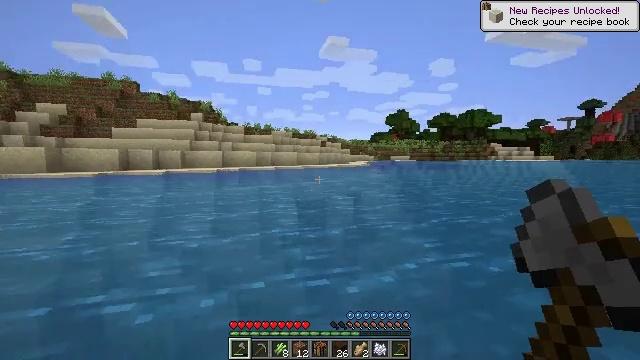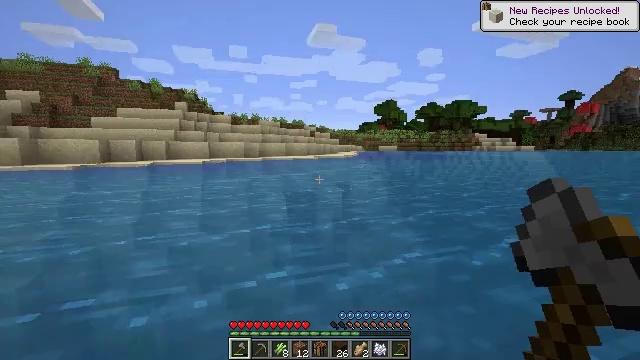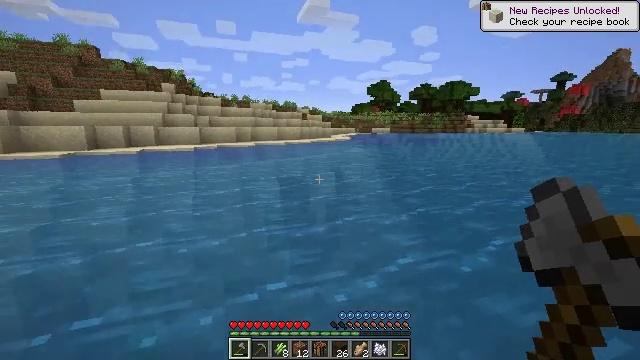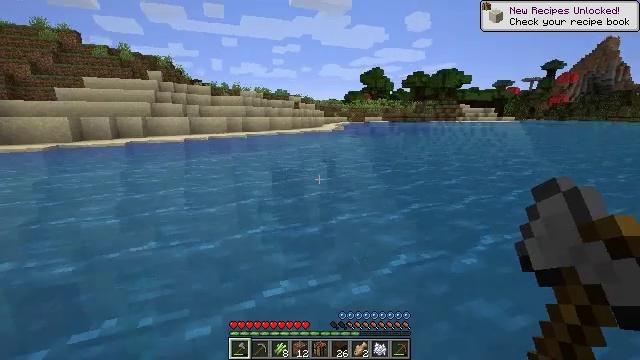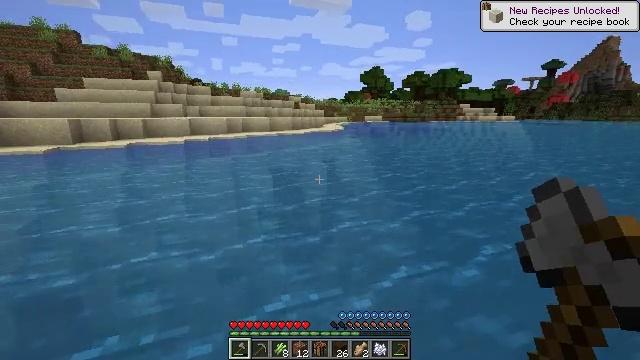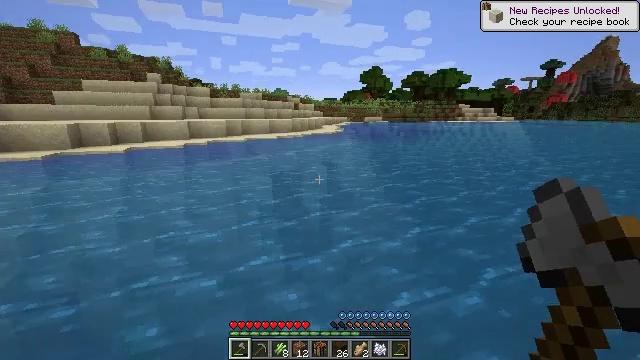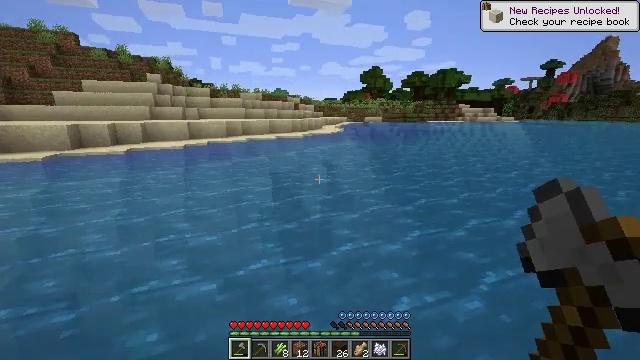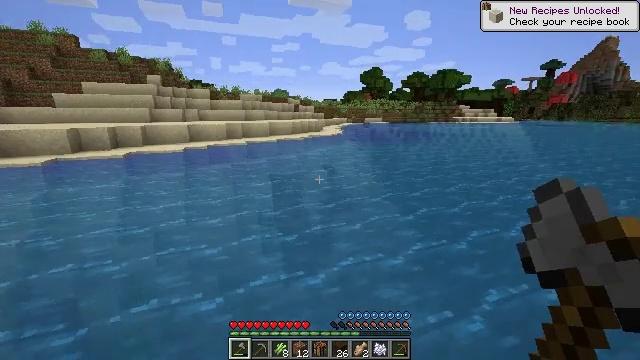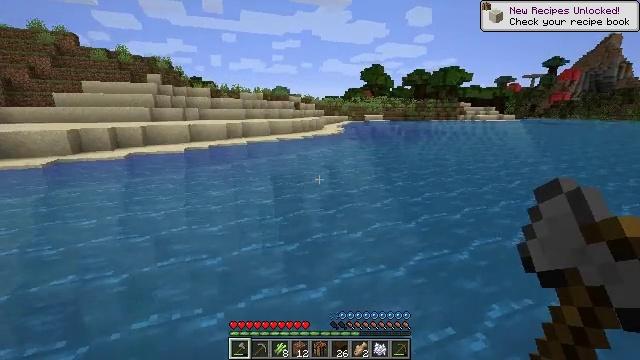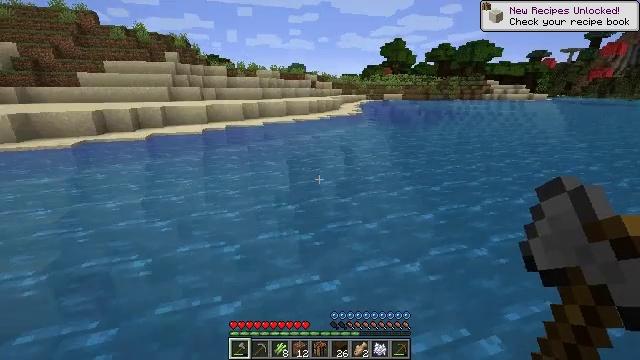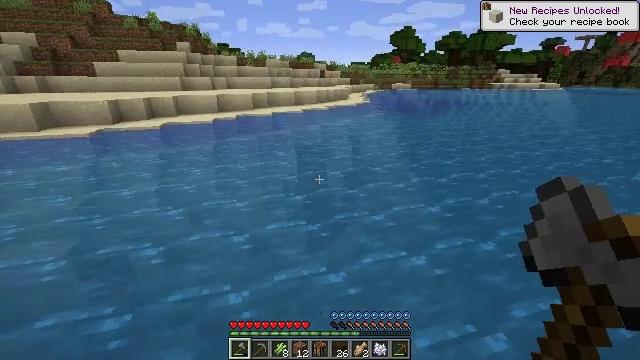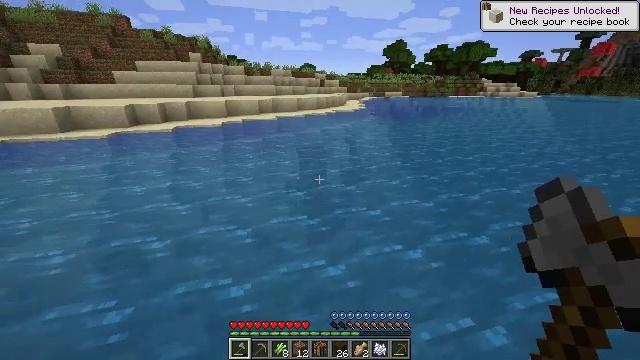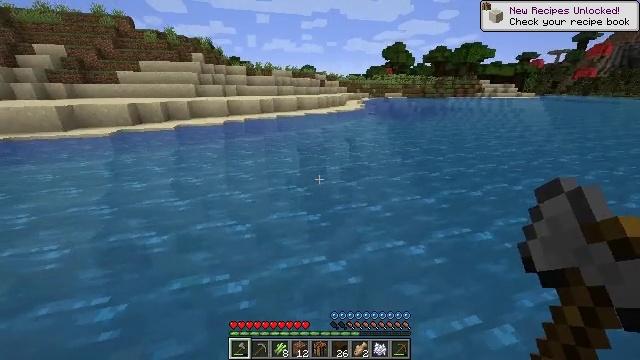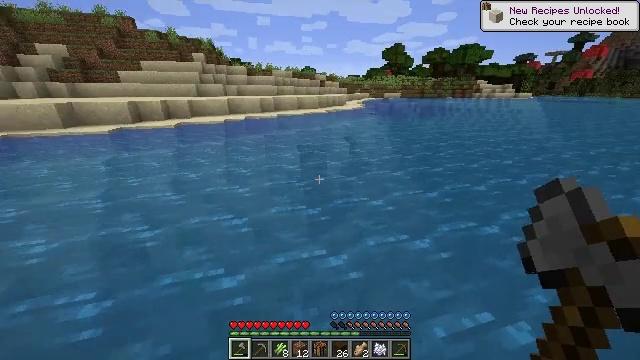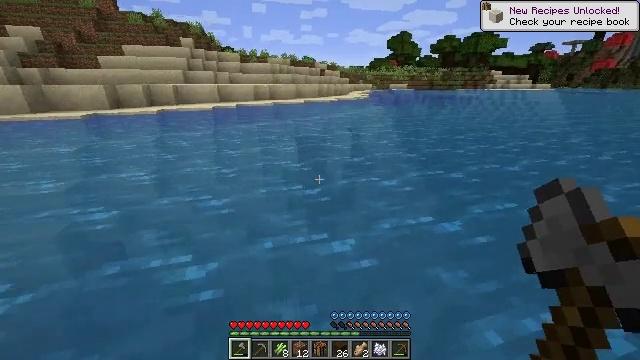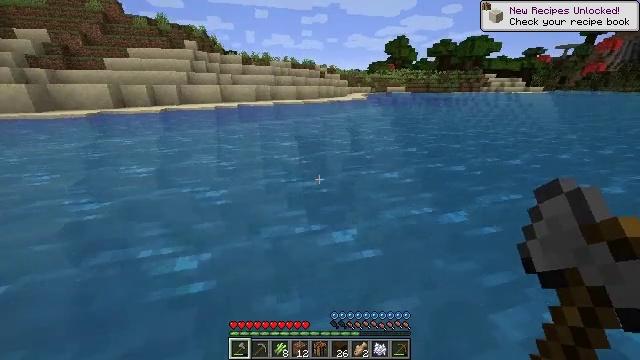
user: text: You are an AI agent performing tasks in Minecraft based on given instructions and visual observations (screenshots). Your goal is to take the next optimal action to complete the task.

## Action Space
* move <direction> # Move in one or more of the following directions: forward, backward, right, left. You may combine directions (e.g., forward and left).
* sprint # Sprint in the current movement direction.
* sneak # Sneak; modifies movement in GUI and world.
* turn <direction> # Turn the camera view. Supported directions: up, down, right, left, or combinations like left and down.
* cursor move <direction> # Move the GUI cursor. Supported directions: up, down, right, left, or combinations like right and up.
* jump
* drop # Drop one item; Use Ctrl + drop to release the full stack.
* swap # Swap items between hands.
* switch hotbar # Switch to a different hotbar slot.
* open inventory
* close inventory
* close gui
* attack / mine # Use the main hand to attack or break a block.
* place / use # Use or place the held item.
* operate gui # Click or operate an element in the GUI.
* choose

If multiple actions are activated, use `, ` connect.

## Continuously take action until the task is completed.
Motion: motion action
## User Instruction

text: Kill mobs in the water.
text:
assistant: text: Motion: move forward, turn right and down, jump
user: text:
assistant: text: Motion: move forward, turn right and down, jump
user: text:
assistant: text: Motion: move forward, turn right and down, jump
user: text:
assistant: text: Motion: move forward, jump
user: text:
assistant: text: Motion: move forward, jump
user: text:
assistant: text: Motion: move forward, jump
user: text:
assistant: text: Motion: move forward, jump
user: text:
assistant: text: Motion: move forward
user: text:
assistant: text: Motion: move forward, sprint, turn left and down
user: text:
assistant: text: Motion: move forward, sprint, turn left and down
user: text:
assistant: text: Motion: move forward, sprint
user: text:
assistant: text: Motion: move forward, sprint
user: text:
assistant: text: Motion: move forward, sprint
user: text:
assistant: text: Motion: move forward, sprint
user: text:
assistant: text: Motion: move forward, sprint
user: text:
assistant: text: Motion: move forward, sprint, open inventory
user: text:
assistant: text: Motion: move forward, open inventory
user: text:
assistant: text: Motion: open inventory
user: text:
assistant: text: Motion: open inventory
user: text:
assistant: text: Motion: no_op
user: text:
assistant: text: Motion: no_op
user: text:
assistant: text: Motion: no_op
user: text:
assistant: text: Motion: no_op
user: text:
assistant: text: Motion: no_op
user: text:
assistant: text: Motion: no_op
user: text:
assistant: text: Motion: no_op
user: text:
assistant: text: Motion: no_op
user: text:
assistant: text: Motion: no_op
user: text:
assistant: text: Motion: no_op
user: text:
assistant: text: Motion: no_op